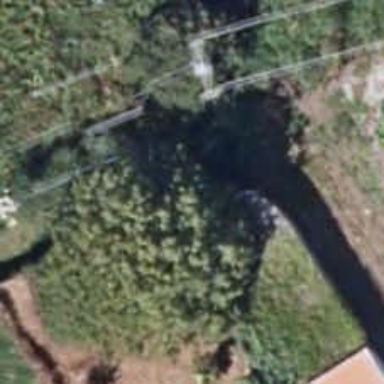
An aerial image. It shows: Fence is in the image.